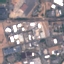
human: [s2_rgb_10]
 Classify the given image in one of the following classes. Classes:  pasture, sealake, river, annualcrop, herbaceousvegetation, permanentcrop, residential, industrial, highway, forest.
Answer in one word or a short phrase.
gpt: Industrial